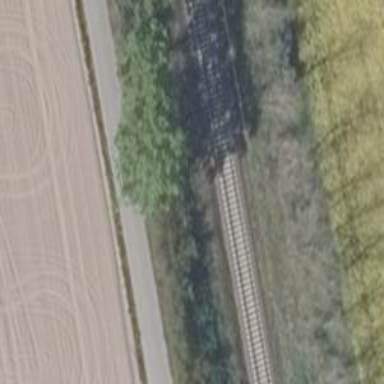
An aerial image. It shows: Light signal at railway crossing.